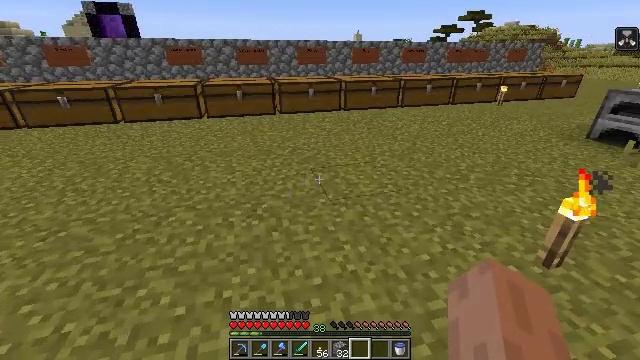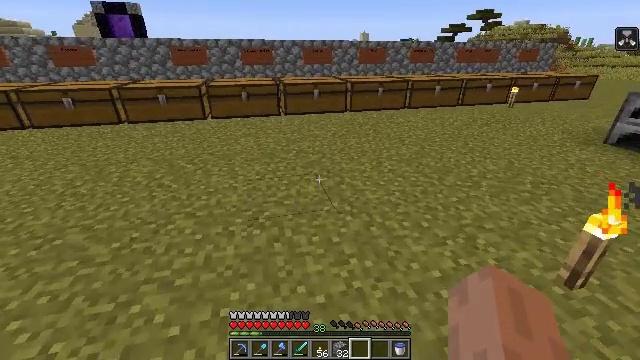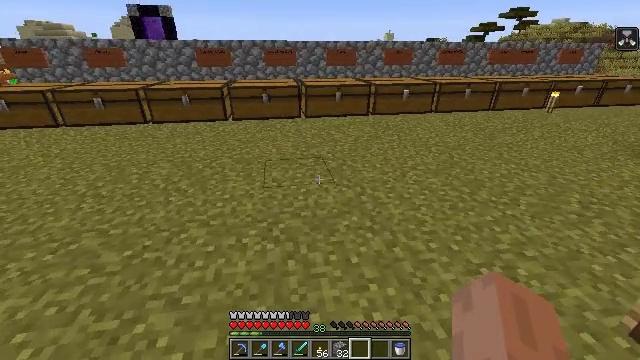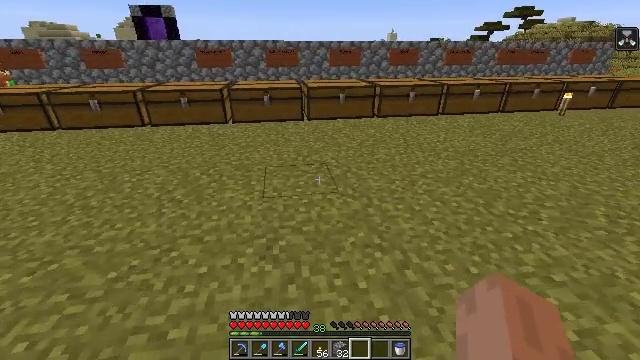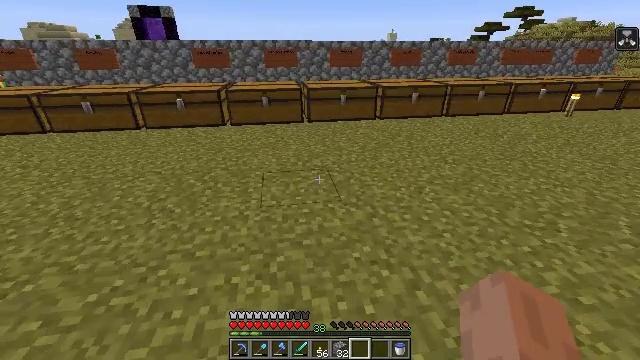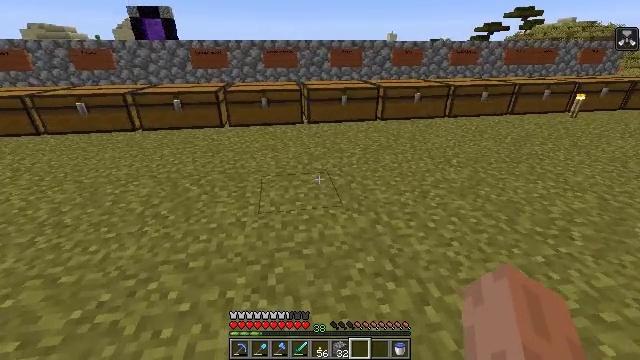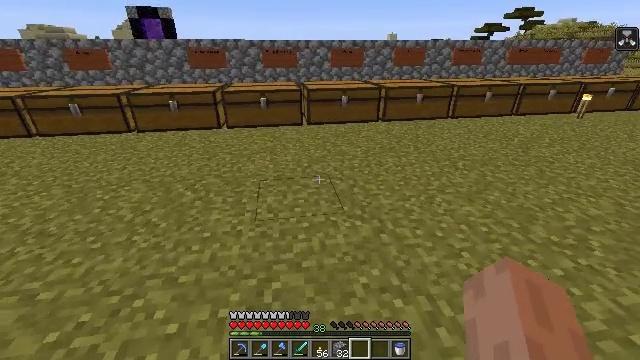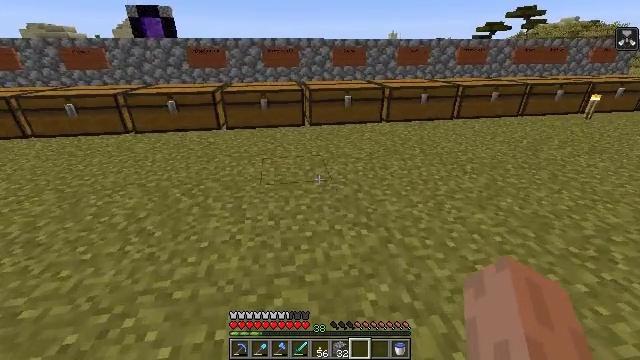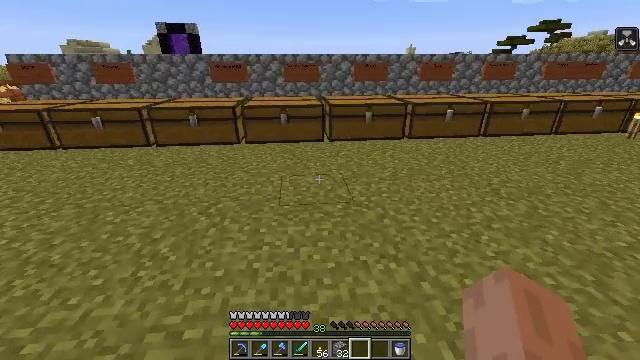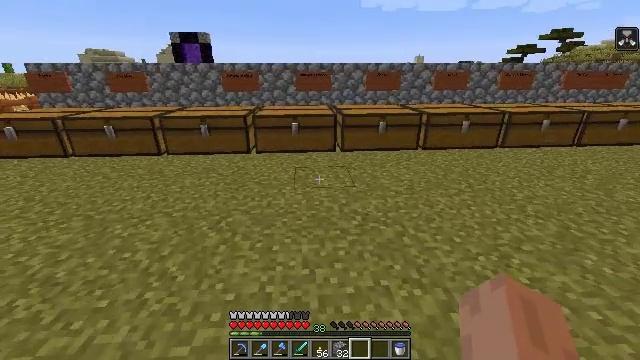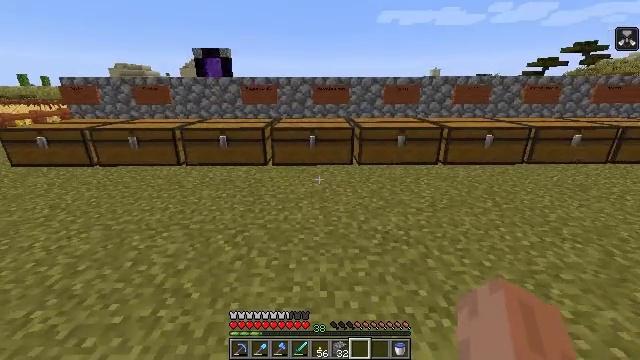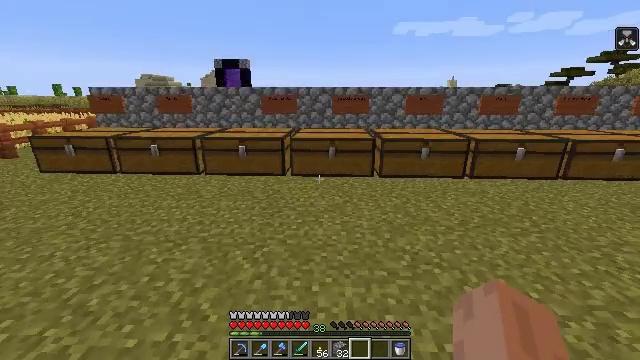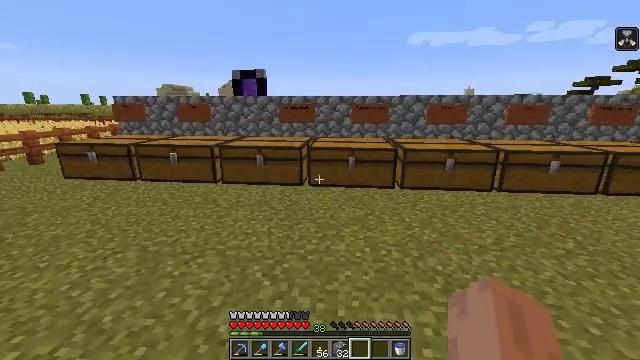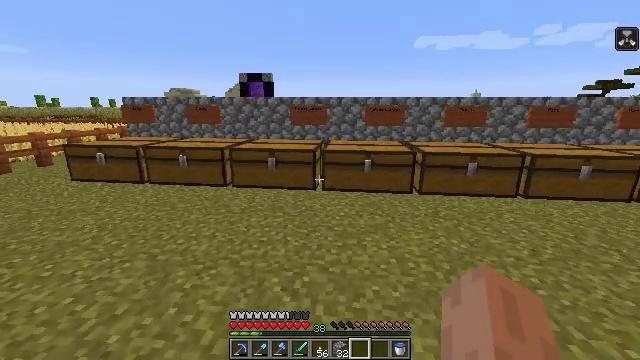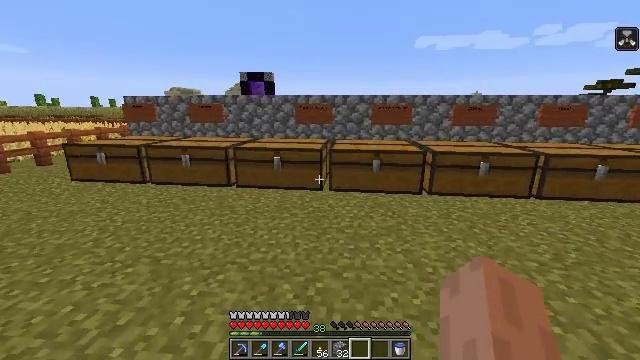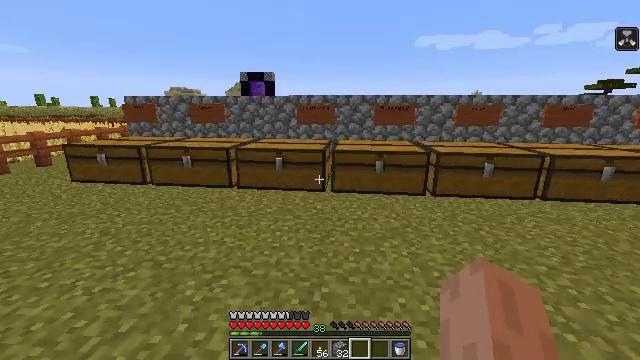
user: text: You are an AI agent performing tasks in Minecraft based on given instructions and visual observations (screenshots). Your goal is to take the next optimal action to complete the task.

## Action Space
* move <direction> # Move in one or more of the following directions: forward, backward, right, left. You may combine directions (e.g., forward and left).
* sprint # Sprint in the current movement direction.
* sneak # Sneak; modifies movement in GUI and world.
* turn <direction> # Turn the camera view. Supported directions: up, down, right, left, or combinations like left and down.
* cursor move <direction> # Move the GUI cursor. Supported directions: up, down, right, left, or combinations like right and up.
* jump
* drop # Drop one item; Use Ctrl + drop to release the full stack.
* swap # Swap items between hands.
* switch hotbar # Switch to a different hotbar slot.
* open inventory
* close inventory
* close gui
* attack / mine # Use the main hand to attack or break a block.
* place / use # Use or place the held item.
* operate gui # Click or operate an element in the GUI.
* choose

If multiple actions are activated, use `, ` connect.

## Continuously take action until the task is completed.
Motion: motion action
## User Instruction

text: Remove wheat seeds from the inventory.
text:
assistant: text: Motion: move forward, turn left
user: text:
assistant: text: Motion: move forward, turn left
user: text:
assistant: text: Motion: move forward
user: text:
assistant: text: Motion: move forward
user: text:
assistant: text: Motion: move forward
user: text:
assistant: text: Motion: move forward
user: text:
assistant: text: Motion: move forward and move left
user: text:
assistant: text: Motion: move forward and move left, turn left and up
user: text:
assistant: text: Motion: move forward and move left, turn left and up
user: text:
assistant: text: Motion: move forward and move left, turn left and up
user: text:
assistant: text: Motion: move forward and move left, turn left and up
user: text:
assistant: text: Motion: move forward and move left, turn left and up
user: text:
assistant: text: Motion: move forward and move left, turn left
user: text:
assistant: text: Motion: move forward and move left
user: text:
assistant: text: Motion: move forward and move left
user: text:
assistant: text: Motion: move forward
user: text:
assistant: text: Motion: move forward
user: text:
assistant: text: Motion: move forward
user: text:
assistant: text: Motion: move forward
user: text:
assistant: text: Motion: move forward, turn left
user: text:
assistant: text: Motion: move forward, turn left
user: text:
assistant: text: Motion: move forward, turn left and down
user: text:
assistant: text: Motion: move forward, turn left and down
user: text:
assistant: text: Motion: move forward, turn left
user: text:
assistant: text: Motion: move forward, turn left
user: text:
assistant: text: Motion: move forward, turn left
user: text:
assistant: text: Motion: move forward
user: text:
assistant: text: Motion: move forward
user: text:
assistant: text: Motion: move forward
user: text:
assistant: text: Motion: move forward, use / place